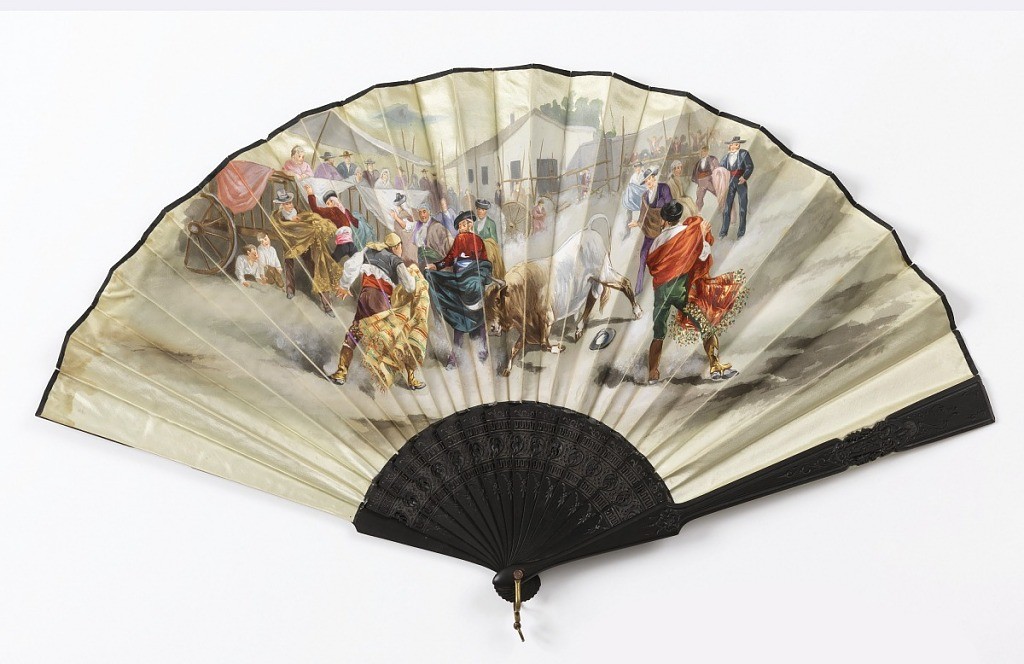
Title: Fan
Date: late 19th century
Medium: Silk leaf painted with gouache, carved and pierced ebony sticks
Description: Pleated fan. Pale blue satin leaf with a design on the obverse of a rustic bullfighting scene. Sticks are carved ebony with a portion carved à jour.